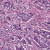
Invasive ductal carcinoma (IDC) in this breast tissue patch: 1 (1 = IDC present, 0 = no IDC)